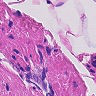
Metastatic tissue present: no